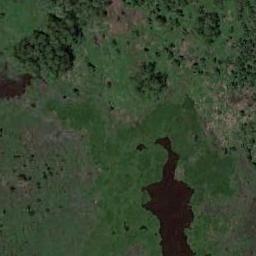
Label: wetland